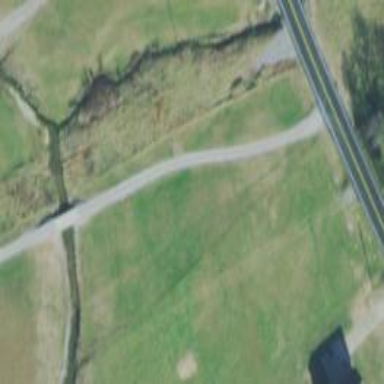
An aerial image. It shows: Driveway leading to service road.